Question: is it possible to connect one point to all others around in JFreeChart
here how it should looks

so all the points around connected to X point
'''
chart.setBackgroundPaint(Color.white);
final XYPlot plot = chart.getXYPlot();
plot.setBackgroundPaint(Color.lightGray);
plot.setDomainGridlinePaint(Color.white);
plot.setRangeGridlinePaint(Color.white);
Shape cross = ShapeUtilities.createDiagonalCross(3, 1);
Shape somehing = ShapeUtilities.createDiamond(4);
final XYLineAndShapeRenderer renderer = new XYLineAndShapeRenderer();
renderer.setSeriesLinesVisible(0, false);
renderer.setSeriesLinesVisible(1, false);
renderer.setSeriesLinesVisible(2, false);
renderer.setSeriesLinesVisible(3, false);
renderer.setSeriesShape(0, cross);
renderer.setSeriesShape(1, somehing);
renderer.setSeriesShape(2, somehing);
renderer.setSeriesShape(3, somehing);
renderer.setSeriesPaint(0, Color.RED);
renderer.setSeriesPaint(1, Color.BLUE);
renderer.setSeriesPaint(2, Color.YELLOW);
renderer.setSeriesPaint(2, Color.green);
plot.setRenderer(renderer);
plot.setBackgroundPaint(Color.BLACK);
// change the auto tick unit selection to integer units only...
final NumberAxis rangeAxis = (NumberAxis) plot.getRangeAxis();
rangeAxis.setStandardTickUnits(NumberAxis.createIntegerTickUnits());
// OPTIONAL CUSTOMISATION COMPLETED.
return chart;
'''
thank You
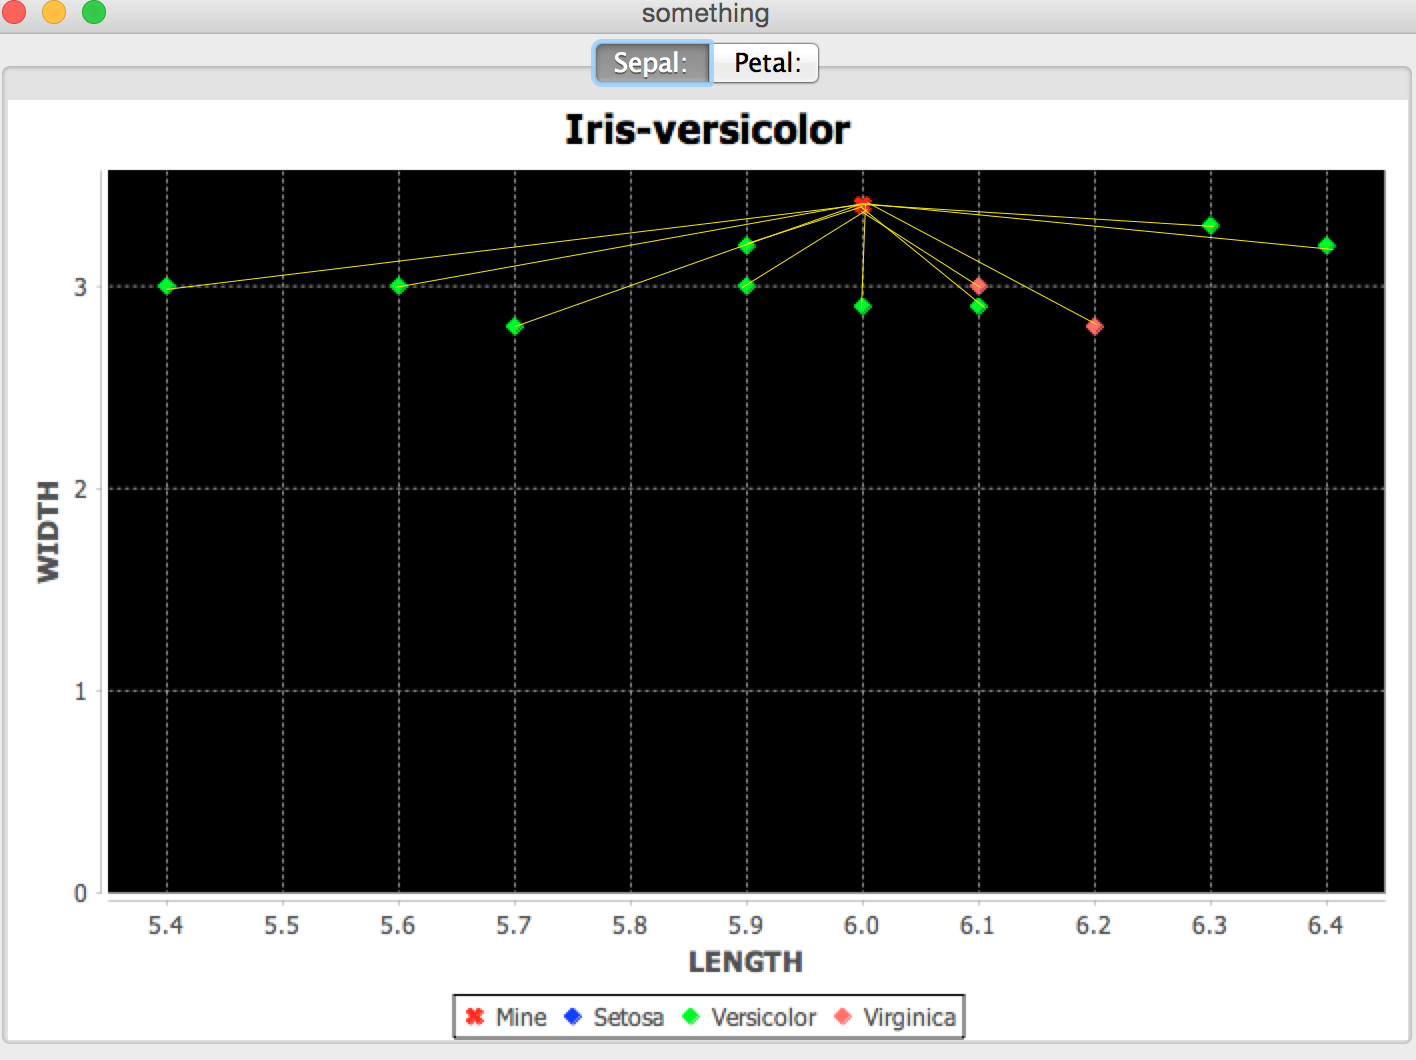
Answer: You'll need a custom renderer. This minimal example overrides the <URL>'. It draws the lines relative to the item having 'anchor' as its series index. You'll need to recapitulate the existing implementation, replacing the lines shown below.
Addendum: The example simply passes 'anchor' as a constructor parameter, but you can extend 'XYDataset' to include a unique value for each series.

'''
MyRenderer r = new MyRenderer(8);
XYPlot plot = new XYPlot(dataset, new NumberAxis("X"), new NumberAxis("Y"), r);
JFreeChart chart = new JFreeChart(plot);
...
private static class MyRenderer extends XYLineAndShapeRenderer {
private final int anchor;
public MyRenderer(int acnchor) {
this.anchor = acnchor;
}
@Override
protected void drawPrimaryLine(XYItemRendererState state, Graphics2D g2,
XYPlot plot, XYDataset dataset, int pass, int series, int item,
ValueAxis domainAxis, ValueAxis rangeAxis, Rectangle2D dataArea) {
if (item == anchor) {
return;
}
...
double x0 = dataset.getXValue(series, anchor);
double y0 = dataset.getYValue(series, anchor);
...
}
}
'''